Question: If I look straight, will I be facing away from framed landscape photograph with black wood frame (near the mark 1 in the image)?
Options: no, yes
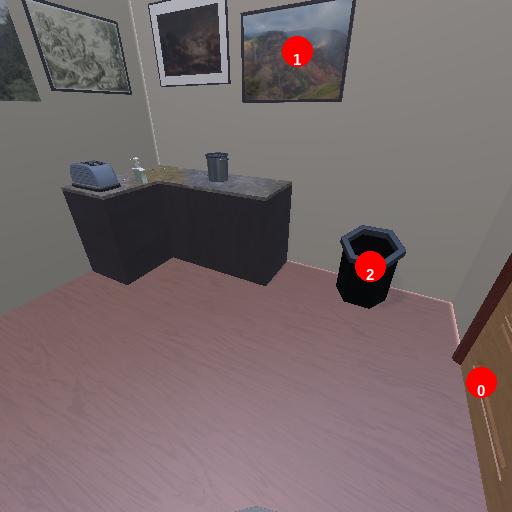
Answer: no